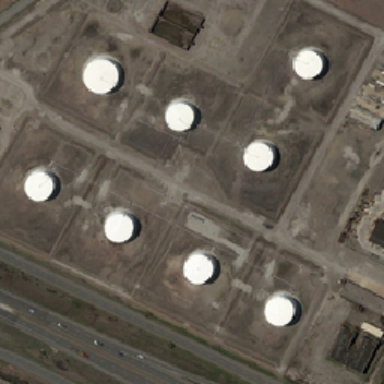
There is a straight road beside the eight white tanks .